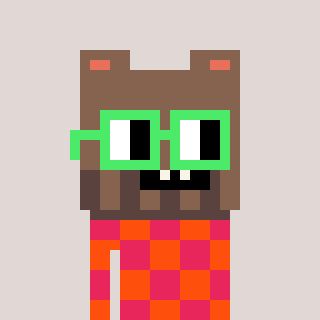
a pixel art character with square light green glasses, a bear-shaped head and a orange-colored body on a warm background